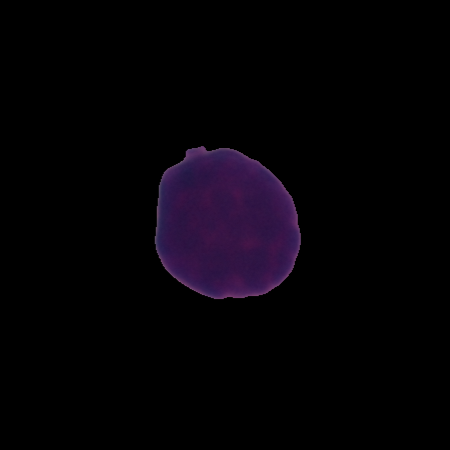
Label: healthy